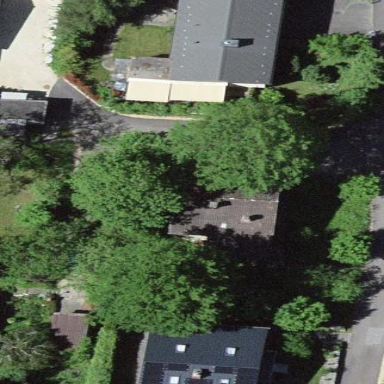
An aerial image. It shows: Residential building.